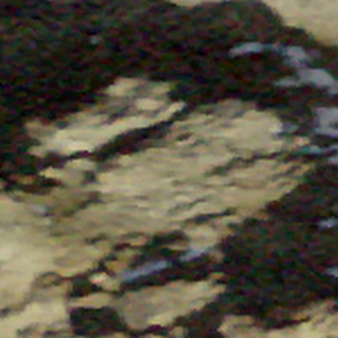
Label: other